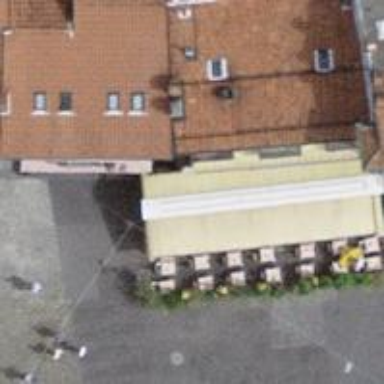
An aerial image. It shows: Ice cream stand or shop.